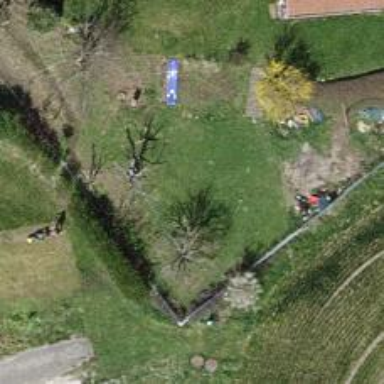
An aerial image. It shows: Beautiful tree in nature.